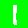
Digit: 1